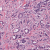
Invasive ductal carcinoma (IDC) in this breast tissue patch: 1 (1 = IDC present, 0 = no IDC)